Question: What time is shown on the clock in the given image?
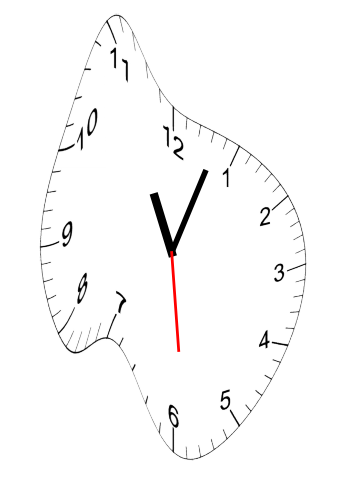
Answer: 11:03:29